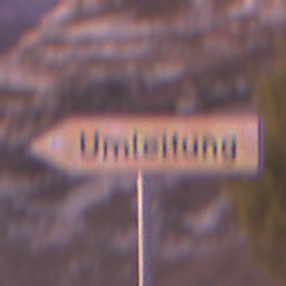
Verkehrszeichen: UmleitungswegweiserLinksweisend
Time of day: Dawn
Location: Outdoor (Nature)
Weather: PartlyCloudy
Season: NotSpecified
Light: Natural